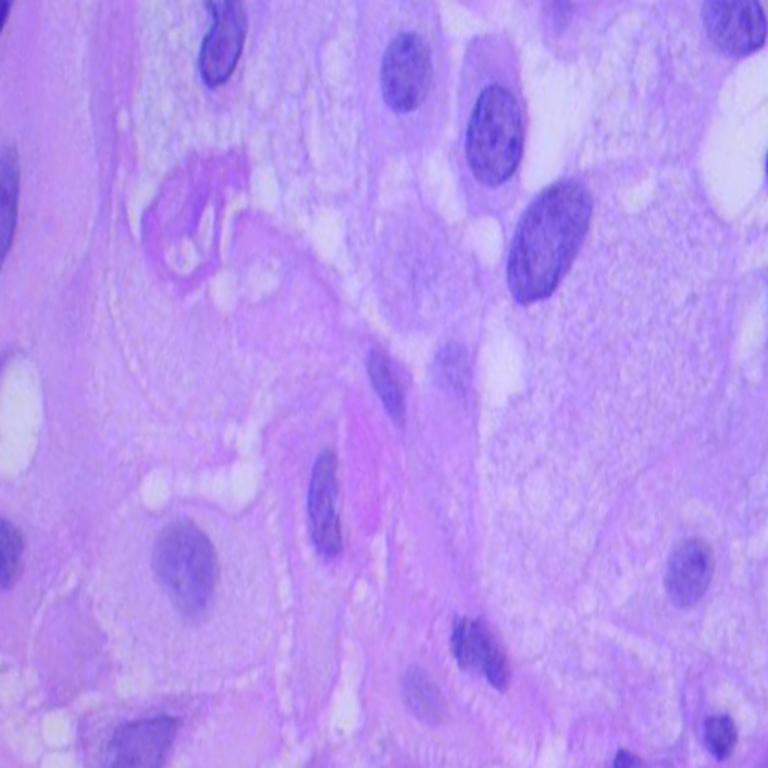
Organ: lung
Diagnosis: squamous carcinomas